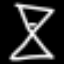
Label: hourglass